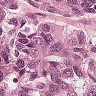
Metastatic tissue present: yes